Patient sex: M
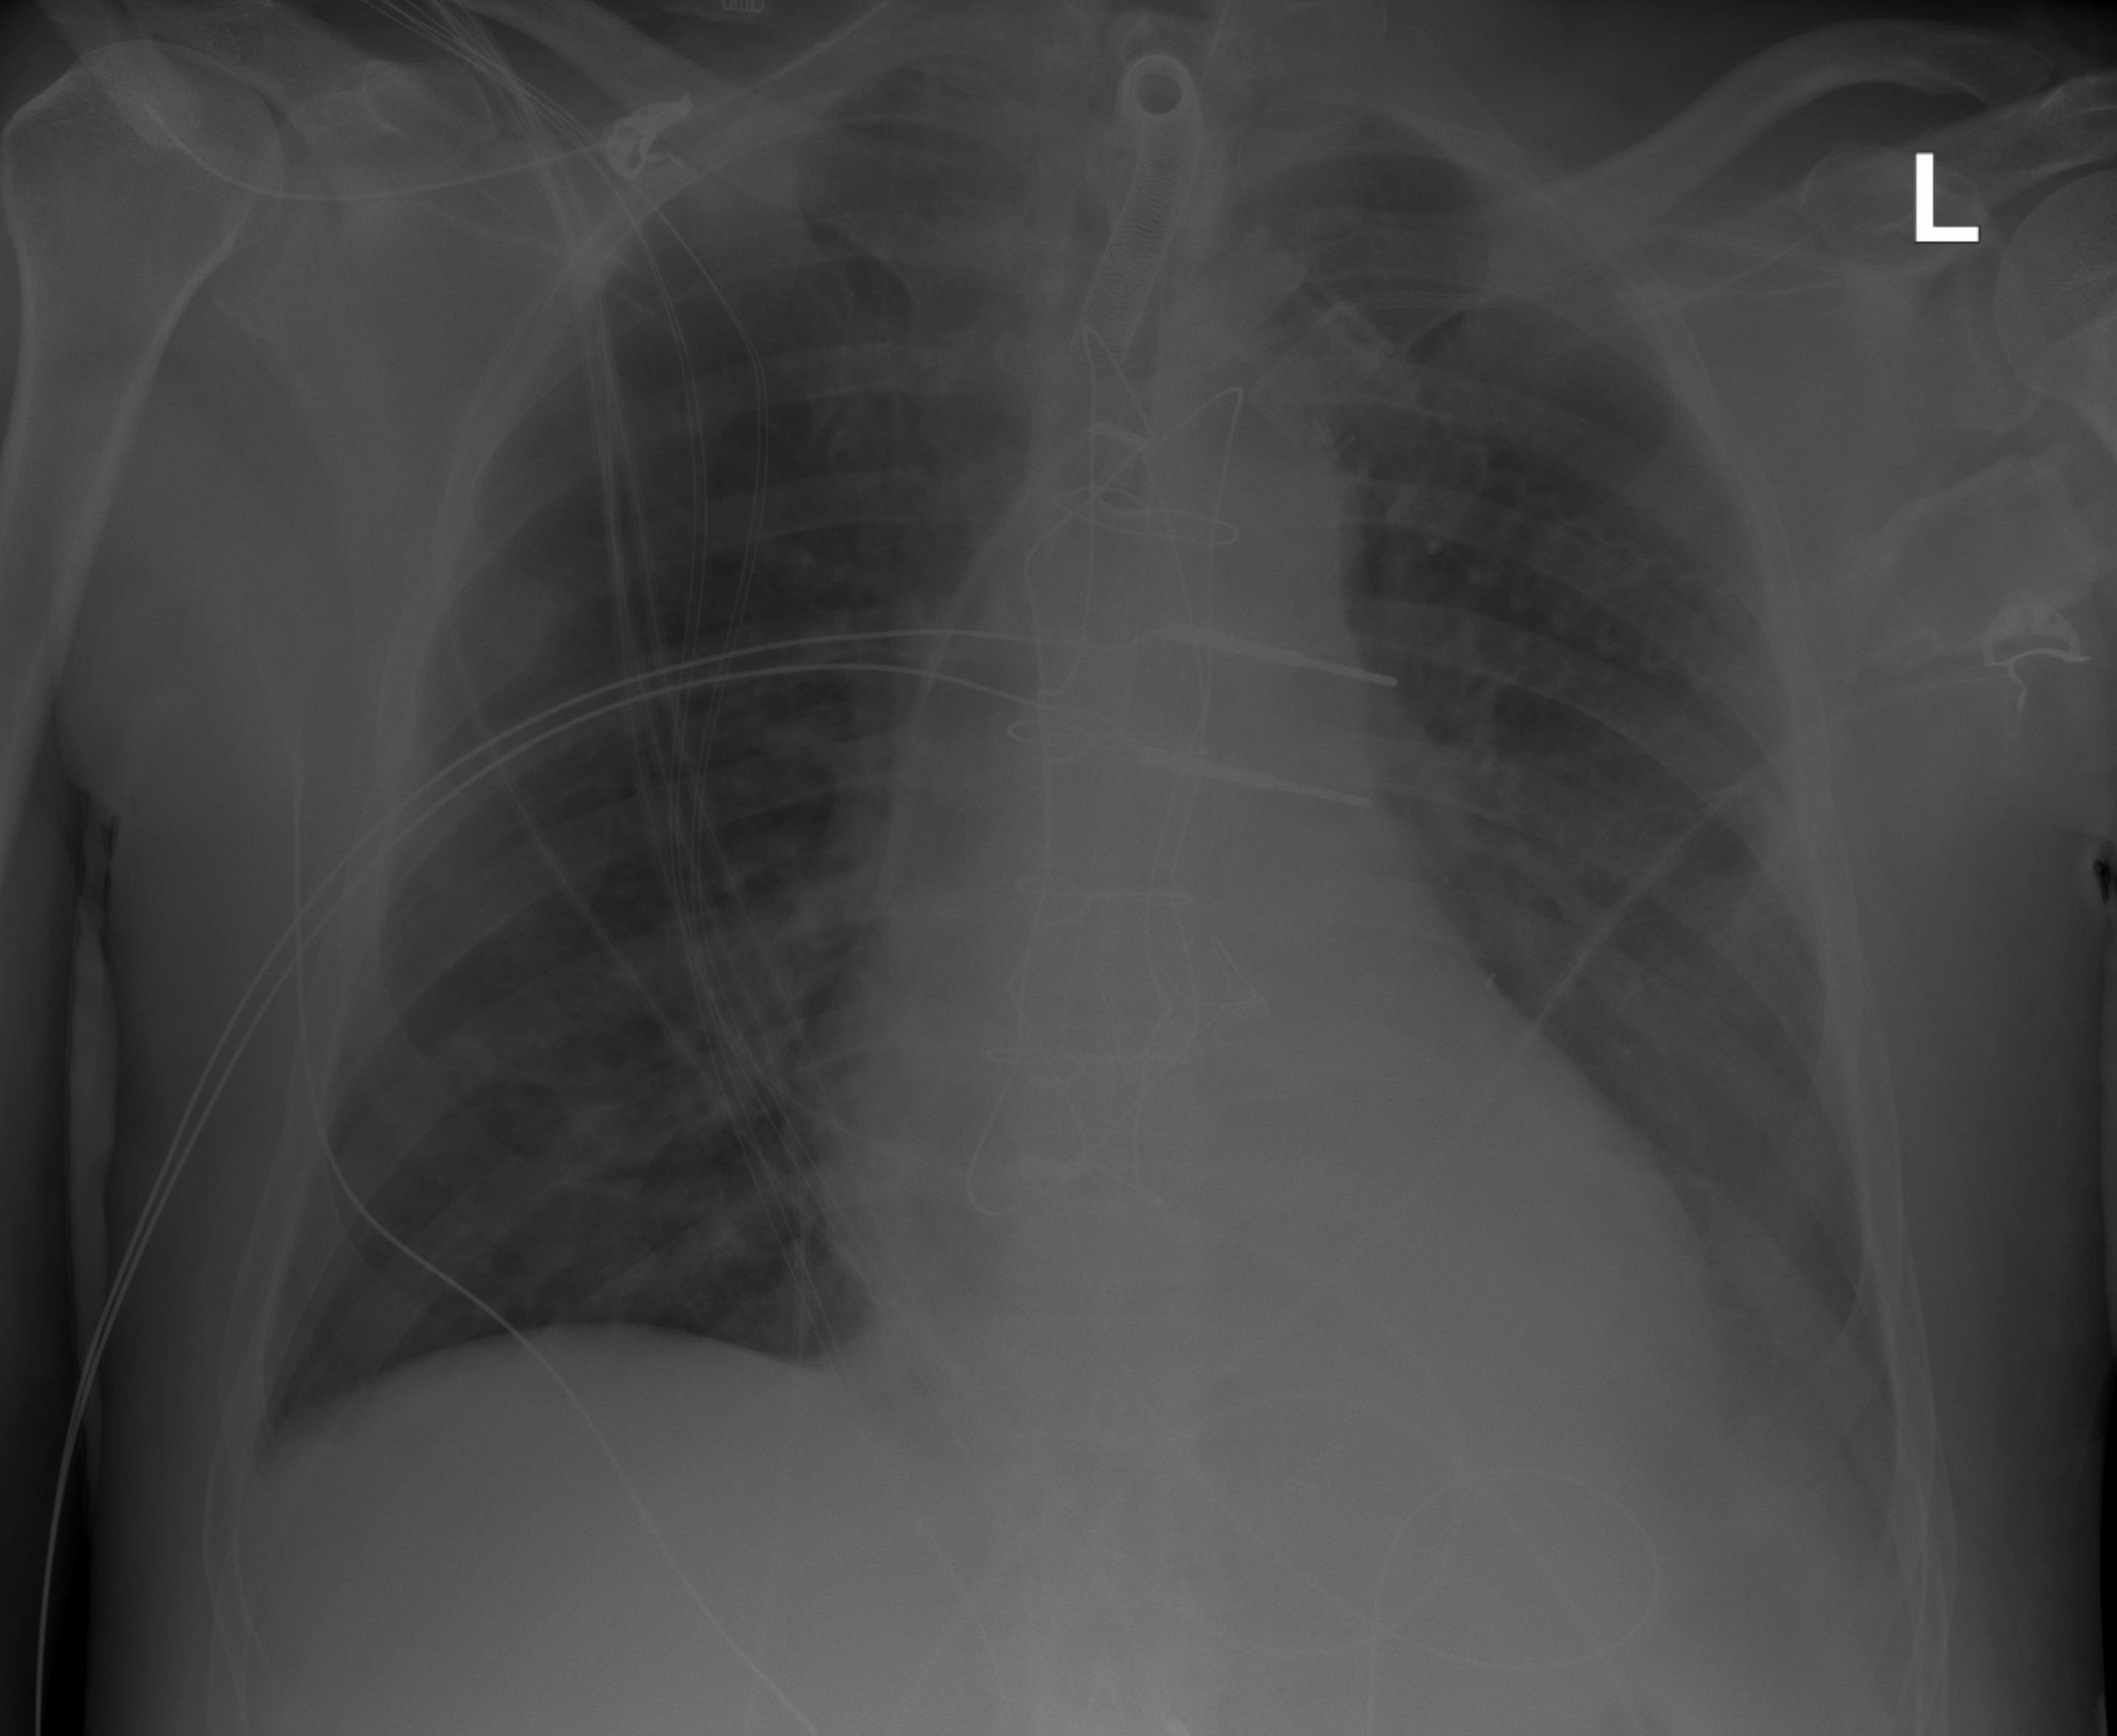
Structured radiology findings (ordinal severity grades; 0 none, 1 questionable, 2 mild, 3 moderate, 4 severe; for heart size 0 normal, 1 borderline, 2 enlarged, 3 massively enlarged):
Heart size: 2
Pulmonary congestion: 2
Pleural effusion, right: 0
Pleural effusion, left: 2
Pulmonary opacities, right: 0
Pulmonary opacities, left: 0
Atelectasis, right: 0
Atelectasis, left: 2